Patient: sex M, age 42
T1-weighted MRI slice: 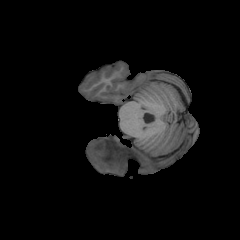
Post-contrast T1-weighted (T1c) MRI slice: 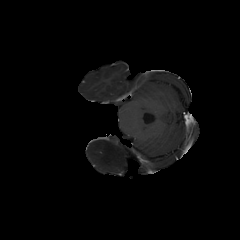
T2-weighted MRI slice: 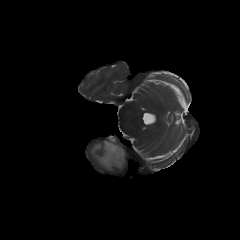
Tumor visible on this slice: yes
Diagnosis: Astrocytoma, IDH-mutant
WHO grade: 2